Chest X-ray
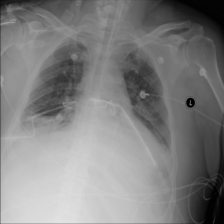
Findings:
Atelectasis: negative
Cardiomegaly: negative
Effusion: negative
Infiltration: negative
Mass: negative
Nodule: negative
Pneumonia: negative
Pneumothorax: negative
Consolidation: positive
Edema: negative
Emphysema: negative
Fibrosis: negative
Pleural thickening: negative
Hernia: negative